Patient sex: M
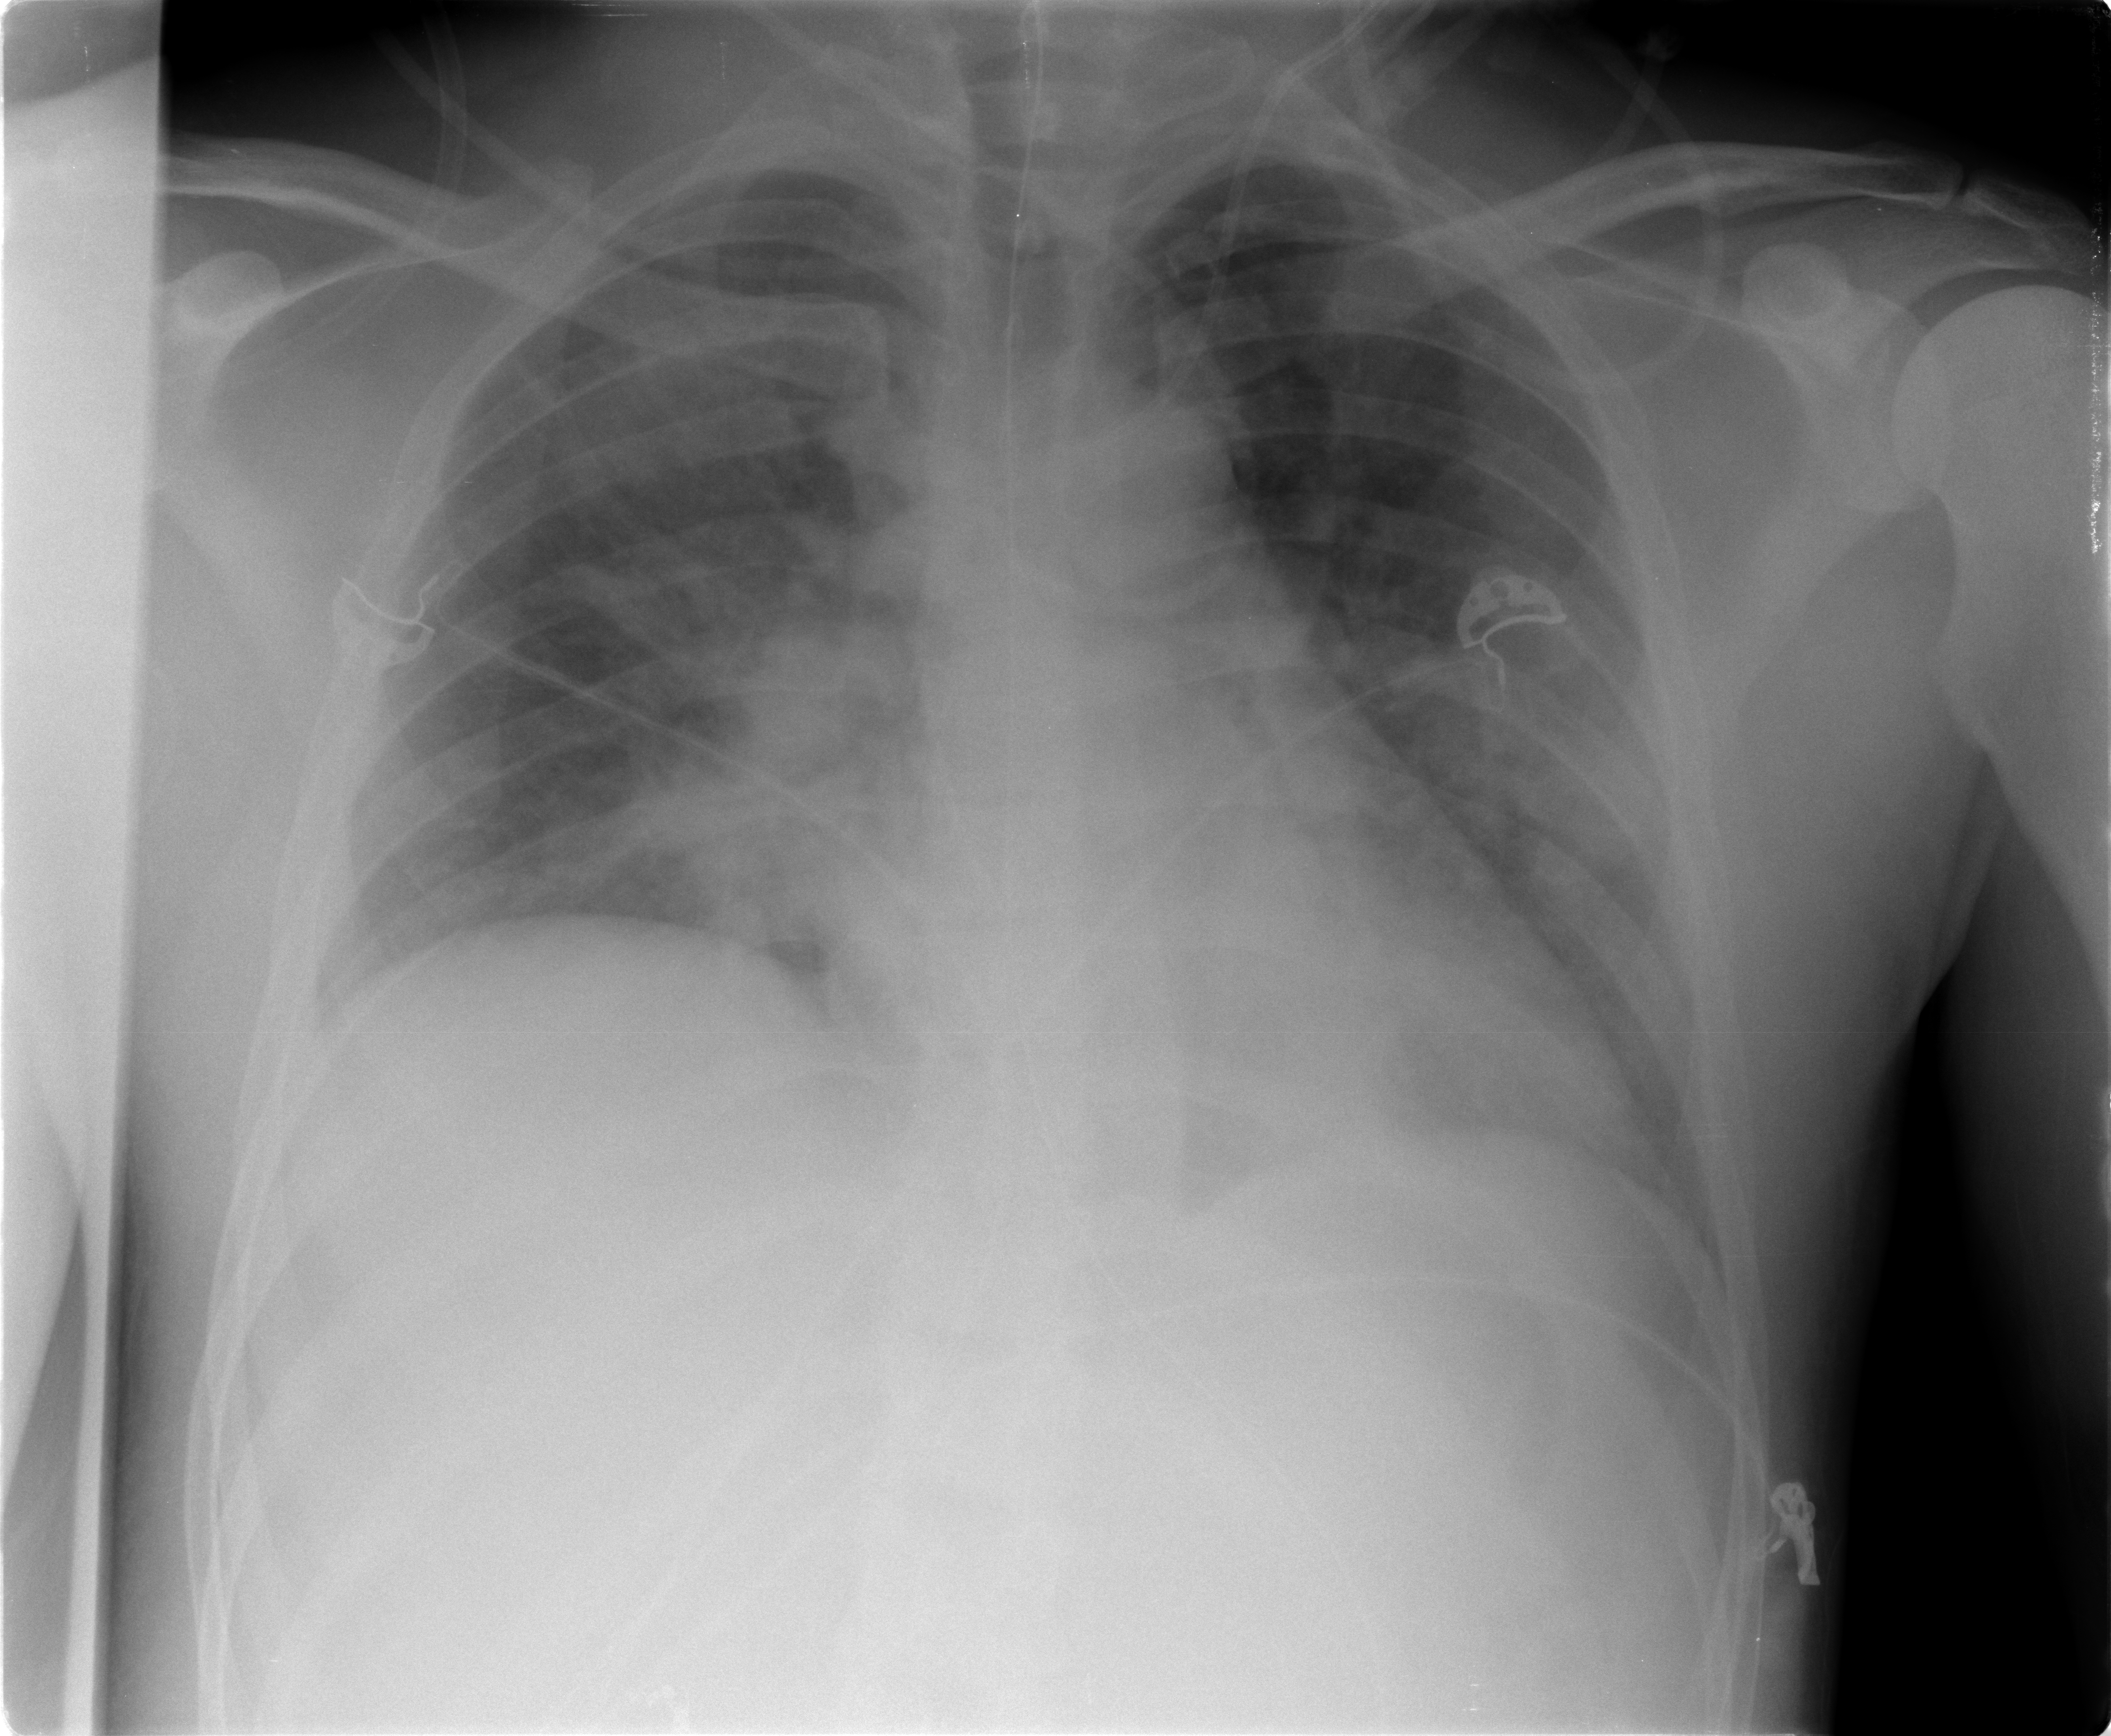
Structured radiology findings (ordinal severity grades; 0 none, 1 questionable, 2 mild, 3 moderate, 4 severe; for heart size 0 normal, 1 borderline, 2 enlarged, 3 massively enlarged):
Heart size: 0
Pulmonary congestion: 0
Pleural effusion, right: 1
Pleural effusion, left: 1
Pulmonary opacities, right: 3
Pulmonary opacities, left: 2
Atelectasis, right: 2
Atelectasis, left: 2